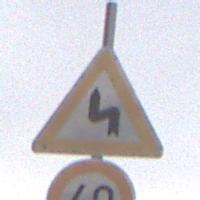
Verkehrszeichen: DoppelkurveZunaechstLinks
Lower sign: Geschwindigkeit40
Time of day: Midday
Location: Outdoor (RoadRail)
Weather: Overcast
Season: NotSpecified
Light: Natural